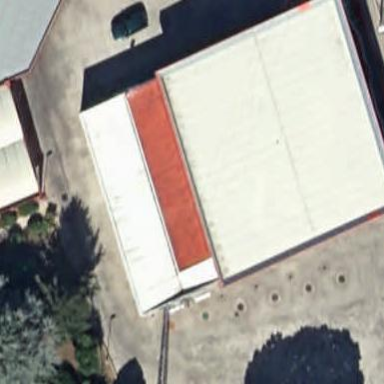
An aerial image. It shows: Fuel station.